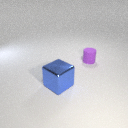
small purple rubber cylinder behind large blue metal cube